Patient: sex F, age 54
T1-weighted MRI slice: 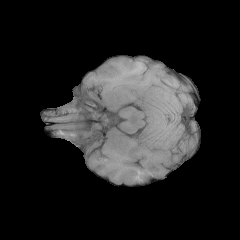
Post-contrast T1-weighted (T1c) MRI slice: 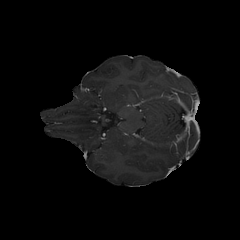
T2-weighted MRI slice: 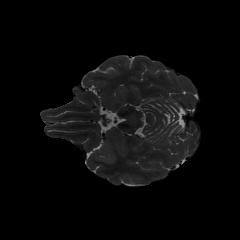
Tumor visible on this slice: yes
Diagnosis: Astrocytoma, IDH-wildtype
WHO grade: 3